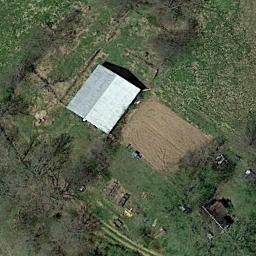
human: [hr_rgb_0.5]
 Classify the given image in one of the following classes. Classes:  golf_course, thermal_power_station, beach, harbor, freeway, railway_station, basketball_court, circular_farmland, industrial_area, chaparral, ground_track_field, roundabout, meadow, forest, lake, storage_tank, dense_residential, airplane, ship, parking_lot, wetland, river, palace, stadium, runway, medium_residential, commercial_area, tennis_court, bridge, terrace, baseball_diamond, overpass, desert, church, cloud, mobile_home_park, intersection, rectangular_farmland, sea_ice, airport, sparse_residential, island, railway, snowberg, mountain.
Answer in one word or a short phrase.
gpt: sparse_residential